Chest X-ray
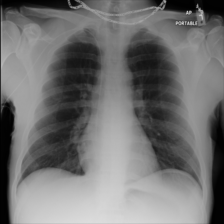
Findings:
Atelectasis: negative
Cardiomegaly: negative
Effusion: negative
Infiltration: negative
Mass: negative
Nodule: negative
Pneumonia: negative
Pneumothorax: negative
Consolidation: negative
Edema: negative
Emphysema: negative
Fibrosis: negative
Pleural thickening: negative
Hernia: negative